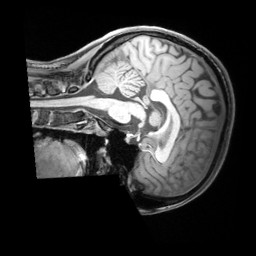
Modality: T1w
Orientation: sagittal
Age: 25
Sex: female
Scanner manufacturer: siemens
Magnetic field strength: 3 T
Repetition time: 1.97 s
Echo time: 0.00206 s